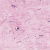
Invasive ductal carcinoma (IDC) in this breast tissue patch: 0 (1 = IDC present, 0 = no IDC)